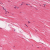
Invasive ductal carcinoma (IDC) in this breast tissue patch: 0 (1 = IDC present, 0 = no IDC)